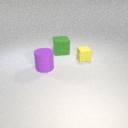
large green rubber cube to the right of large purple rubber cylinder